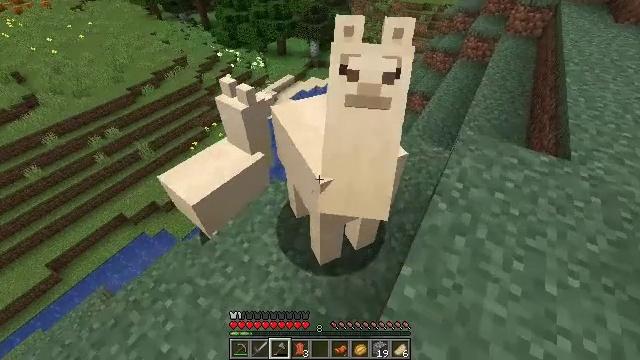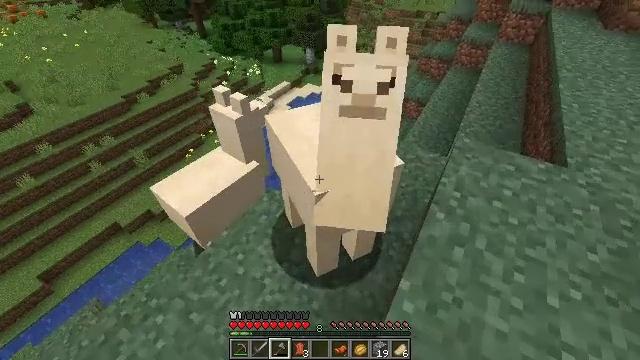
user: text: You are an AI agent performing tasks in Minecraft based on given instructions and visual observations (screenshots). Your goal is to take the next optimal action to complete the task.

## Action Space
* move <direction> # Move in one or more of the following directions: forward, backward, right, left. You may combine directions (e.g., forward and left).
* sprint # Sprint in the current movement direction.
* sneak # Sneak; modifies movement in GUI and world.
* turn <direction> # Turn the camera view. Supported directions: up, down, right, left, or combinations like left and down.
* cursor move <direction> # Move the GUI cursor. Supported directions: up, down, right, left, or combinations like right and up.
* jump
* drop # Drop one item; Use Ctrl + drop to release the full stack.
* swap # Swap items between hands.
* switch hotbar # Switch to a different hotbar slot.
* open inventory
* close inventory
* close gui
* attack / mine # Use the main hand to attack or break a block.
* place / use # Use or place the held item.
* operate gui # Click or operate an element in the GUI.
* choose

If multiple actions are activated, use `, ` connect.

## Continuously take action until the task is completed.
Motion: motion action
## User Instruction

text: Hunt a llama.
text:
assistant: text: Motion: turn up
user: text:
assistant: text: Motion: no_op